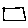
Label: square